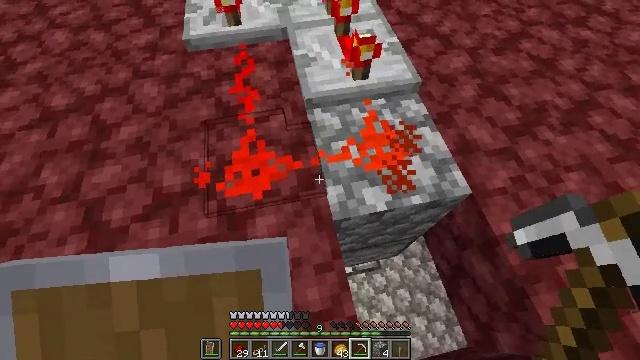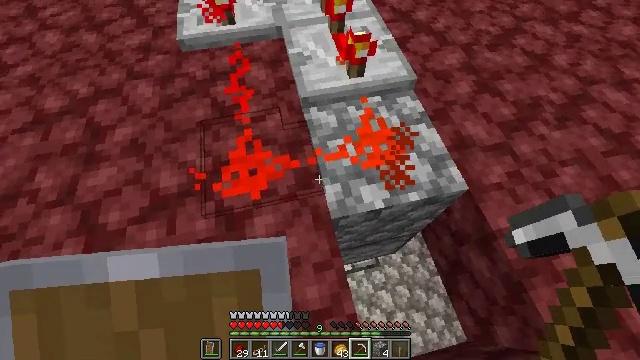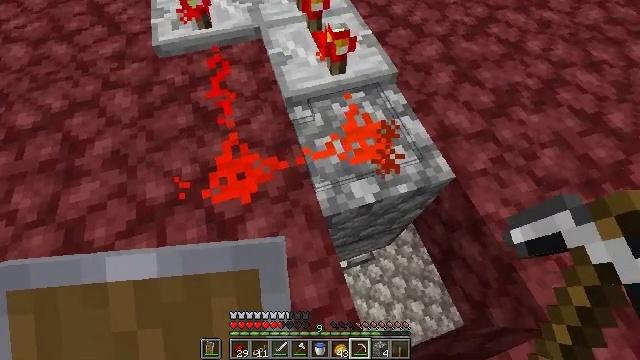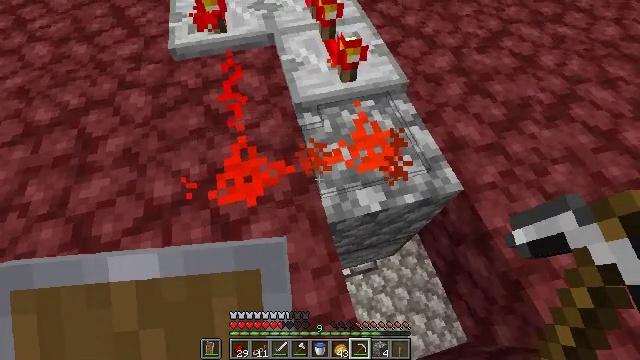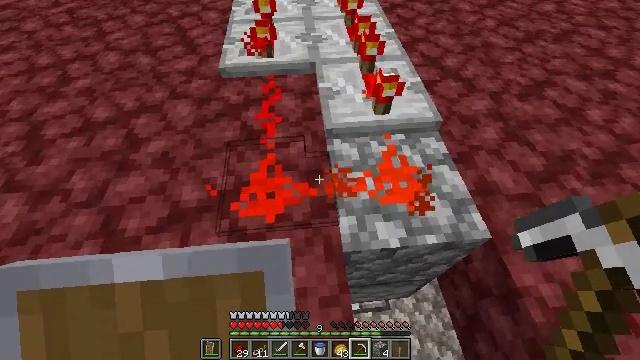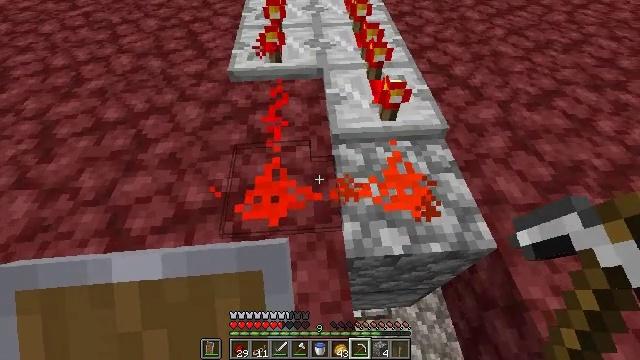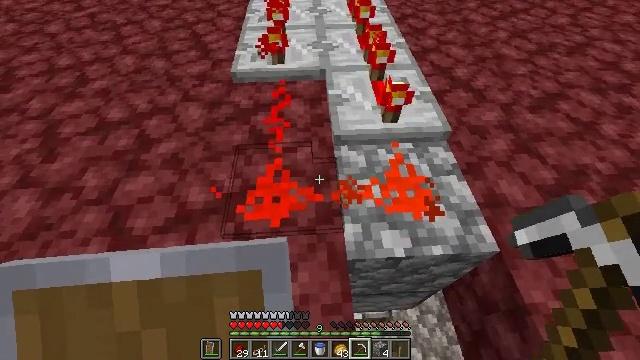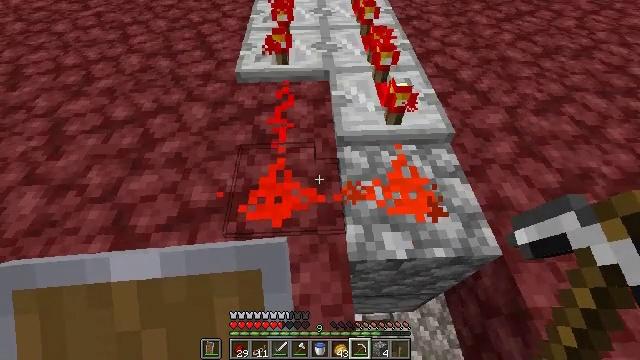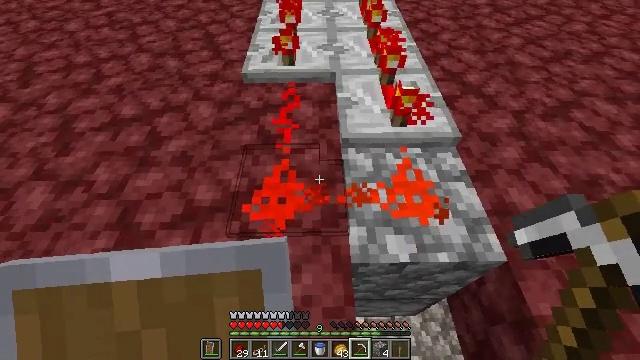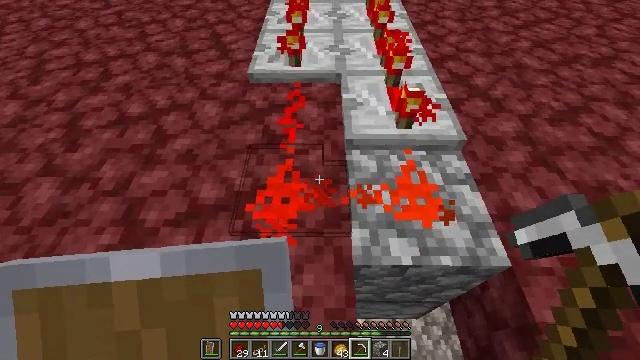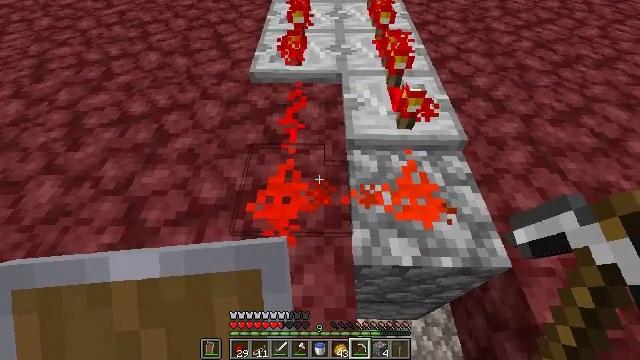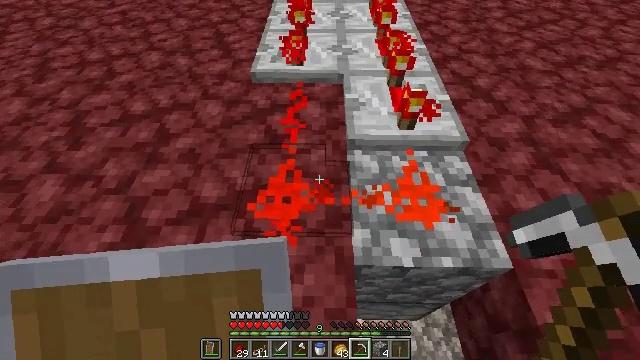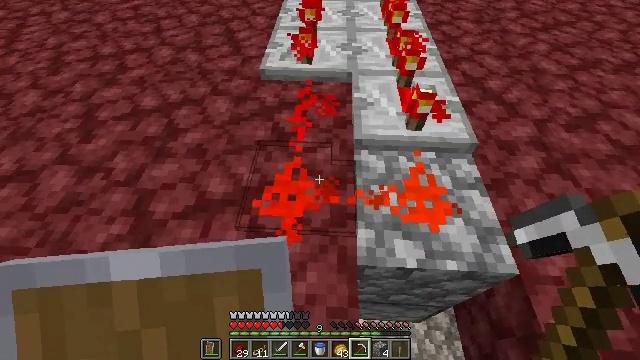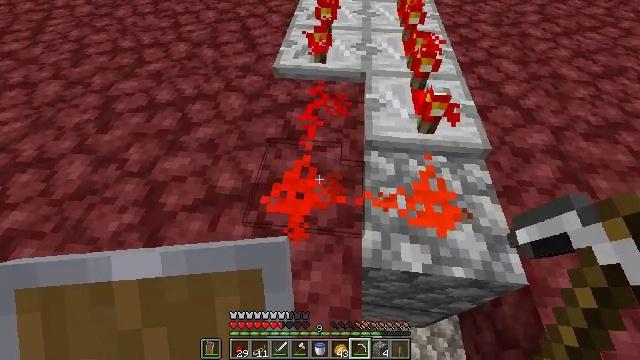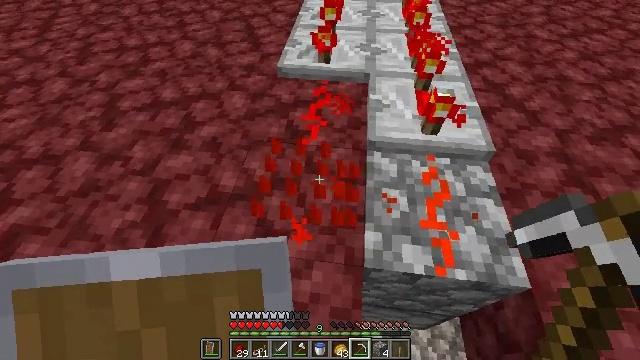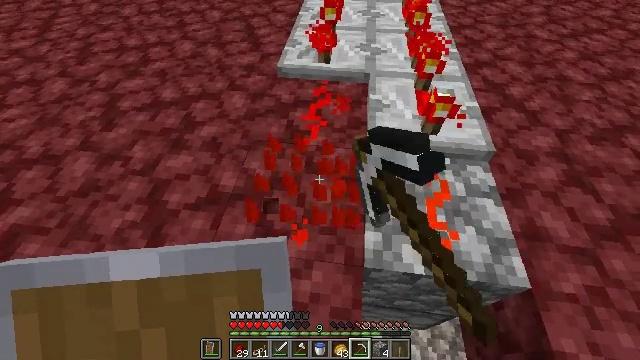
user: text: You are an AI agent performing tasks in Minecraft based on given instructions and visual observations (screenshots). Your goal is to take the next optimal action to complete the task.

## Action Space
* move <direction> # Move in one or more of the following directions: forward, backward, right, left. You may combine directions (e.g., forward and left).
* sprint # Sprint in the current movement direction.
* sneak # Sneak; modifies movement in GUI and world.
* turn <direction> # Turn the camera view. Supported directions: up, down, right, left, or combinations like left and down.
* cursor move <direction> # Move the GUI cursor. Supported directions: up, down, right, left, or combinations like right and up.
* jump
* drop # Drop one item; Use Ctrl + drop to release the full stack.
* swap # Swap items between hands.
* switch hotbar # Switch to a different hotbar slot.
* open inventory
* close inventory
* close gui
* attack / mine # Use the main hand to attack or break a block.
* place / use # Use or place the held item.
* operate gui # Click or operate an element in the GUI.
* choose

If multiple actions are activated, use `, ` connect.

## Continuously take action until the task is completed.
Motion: motion action
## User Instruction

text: Remove redstone wire from your setup.
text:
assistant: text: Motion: turn right
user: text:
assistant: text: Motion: turn right
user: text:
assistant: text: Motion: turn left and up
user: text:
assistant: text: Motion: turn left and up
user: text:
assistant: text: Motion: turn left and up
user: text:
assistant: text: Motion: no_op
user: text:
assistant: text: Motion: no_op
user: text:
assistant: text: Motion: turn left
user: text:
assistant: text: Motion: turn left
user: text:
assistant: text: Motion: no_op
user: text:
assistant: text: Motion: no_op
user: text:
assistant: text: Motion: turn left
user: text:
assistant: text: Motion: turn left
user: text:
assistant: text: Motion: attack / mine
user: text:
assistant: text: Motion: attack / mine
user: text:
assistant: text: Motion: no_op
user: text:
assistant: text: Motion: no_op
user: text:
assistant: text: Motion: no_op
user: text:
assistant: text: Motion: no_op